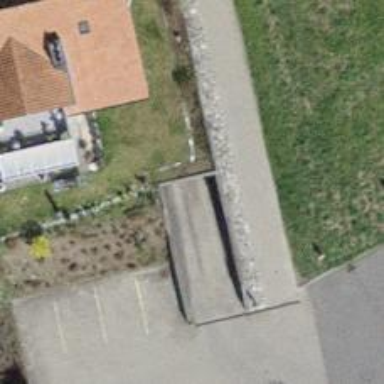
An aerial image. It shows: Parking entrance.